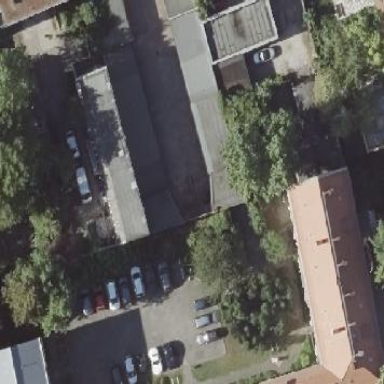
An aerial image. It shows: Group of garages.